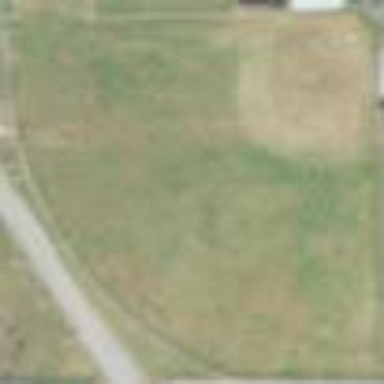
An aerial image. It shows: Baseball pitch for leisure and sports activities.